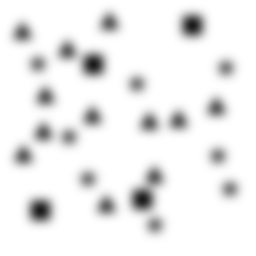
Squares: 4
Triangles: 12
Stars: 8
Total shapes: 24